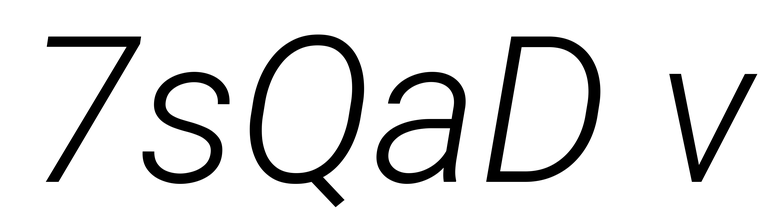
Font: Roboto-Italic_Light_Italic